Question: I'm trying to animate the traversal of a tree (BFS and DFS) to a JPanel using a 'timer' and 'paintComponent'... Kind of like so...

Right now the BFS algorithm just instantly loops through all nodes and paints visited nodes cyan... But I'd like to allow people to see how the tree is being traversed... node by node... So I'm trying to add a timer to delay when next 'while loop' iteration runs... It's not working at all...
'''
public void timer() {
int initialDelay = 1000;
timer.scheduleAtFixedRate(new TimerTask() {
public void run() {
if (cancelTimer) {
timer.cancel();
}
if (counter == 3) {
//reset
counter = 0;
}
if (counter < 3) {
++counter;
System.out.println(counter);
}
}
}, initialDelay, 1000);
}
'''
'''
public void paintComponent(Graphics g) {
g.setColor(Color.BLACK);
g.fillRect(0, 0, width, height);
g.setColor(rootNode.getColor());
g.fillRect(rootNode.getX(), rootNode.getY(), rootNode.getWidth(), rootNode.getHeight());
g.setColor(Color.WHITE);
g.drawString(rootNode.getValue(), rootNode.getX()+9, rootNode.getY()+16);
paintComponent(g, rootNode);
}
public void paintComponent(Graphics g, Nodes parentNode) {
//keep generating new nodePrintList to load with new Children
ArrayList<Nodes> nodePrintList = new ArrayList<Nodes>();
//base case: end of nodeList
if (nodeList.indexOf(parentNode)==nodeList.size()-1) {
System.out.println("
end");
}
else {
//traverse nodeList recursively
nodePrintList = getChildren(parentNode);
//loop through and print all children of node n
//System.out.println();
int x = parentNode.getX()-50;
for (Nodes child : nodePrintList) {
g.setColor(child.getColor());
child.setX(x);
child.setY(parentNode.getY()+50);
g.fillRect(child.getX(), child.getY(), child.getWidth(), child.getHeight());
g.setColor(Color.WHITE);
g.drawString(child.getValue(), child.getX()+9, child.getY()+16);
x+=50;
//System.out.print("PARENT: " + parentNode.getValue() + " | x,y: " + parentNode.getX() + ", " + parentNode.getY() + "...
CHILD: " + child.getValue() + " | x,y: " + child.getX() + ", " + child.getY());
paintComponent(g, child);
g.drawLine(parentNode.getX()+10, parentNode.getY()+23, child.getX()+10, child.getY());
}
}
repaint();
}
'''
'''
public void bfs() {
Queue q = new LinkedList();
q.add(rootNode);
rootNode.visited(true);
rootNode.setColor(Color.cyan);
printNode(rootNode);
//only perform check when counter = 10;
while (!q.isEmpty()) {
Nodes n = (Nodes)q.remove();
Nodes child = null;
//put all unvisited children in the queue
while ((child = getUnvisitedChildNode(n)) != null)
{
if (counter == 3) {
child.visited(true);
printNode(child);
q.add(child);
child.setColor(Color.cyan);
}
}
}
if (q.isEmpty()) {
cancelTimer = true;
//RepaintManager.currentManager(this).markCompletelyClean(this);
}
}
'''
Any thoughts? Thanks!
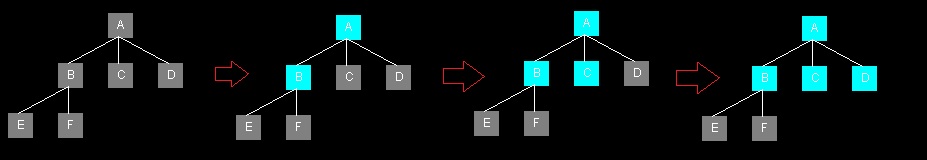
Answer: You could, for example, create a 'Queue<Nodes>' that will accept the nodes for painting. Namely, in your 'bfs()' method, where you set the color 'child.setColor(Color.cyan);' add this Node to a 'Queue'. So:
'''
if (counter == 3) {
child.visited(true);
printNode(child);
q.add(child);
paintQueue.add(child);
}
'''
And in the timer, at fixed delay, 'poll' this queue and paint the node:
'''
timer.scheduleAtFixedRate(new TimerTask() {
public void run() {
if (!paintQueue.isEmpty()) {
Nodes node= paintQueue.poll();
node.setColor(Color.cyan);
}
}
}, initialDelay, 1000);
'''